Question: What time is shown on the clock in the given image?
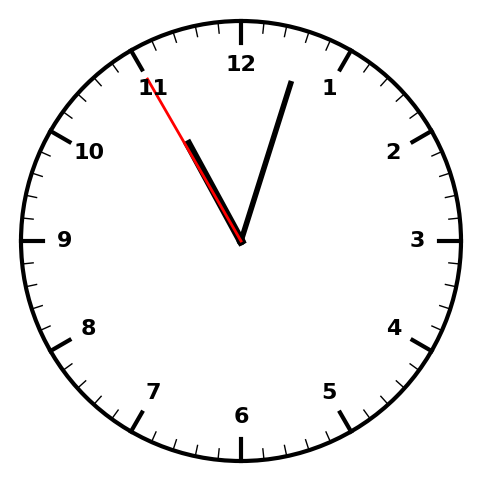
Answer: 11:02:55